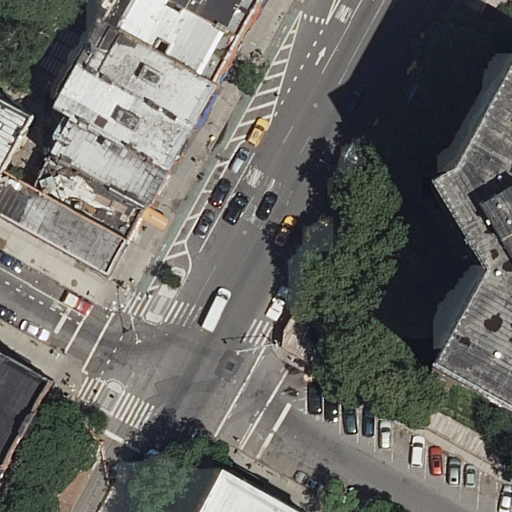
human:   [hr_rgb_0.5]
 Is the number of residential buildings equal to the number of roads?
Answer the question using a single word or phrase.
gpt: no

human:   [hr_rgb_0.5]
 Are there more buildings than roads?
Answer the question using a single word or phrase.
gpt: yes

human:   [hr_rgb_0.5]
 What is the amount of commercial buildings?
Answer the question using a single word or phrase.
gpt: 0

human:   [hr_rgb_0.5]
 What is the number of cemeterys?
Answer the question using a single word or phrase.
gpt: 1

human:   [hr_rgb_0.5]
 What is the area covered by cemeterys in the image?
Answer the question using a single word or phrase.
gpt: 27m2

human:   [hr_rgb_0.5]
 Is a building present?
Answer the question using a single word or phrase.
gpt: yes

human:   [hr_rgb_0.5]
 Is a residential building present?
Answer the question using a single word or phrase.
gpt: yes

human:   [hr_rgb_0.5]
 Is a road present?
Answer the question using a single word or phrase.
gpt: yes

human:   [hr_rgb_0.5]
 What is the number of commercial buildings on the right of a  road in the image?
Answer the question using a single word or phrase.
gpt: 0

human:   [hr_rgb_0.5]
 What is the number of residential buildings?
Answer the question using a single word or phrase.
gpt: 10

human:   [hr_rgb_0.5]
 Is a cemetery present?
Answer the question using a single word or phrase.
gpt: yes

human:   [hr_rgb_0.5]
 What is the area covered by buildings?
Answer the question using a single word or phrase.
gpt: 3049m2

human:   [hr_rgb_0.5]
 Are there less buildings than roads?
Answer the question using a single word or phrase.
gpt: no

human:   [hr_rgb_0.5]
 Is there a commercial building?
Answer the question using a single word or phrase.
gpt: no

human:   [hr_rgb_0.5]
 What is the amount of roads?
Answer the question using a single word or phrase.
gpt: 8

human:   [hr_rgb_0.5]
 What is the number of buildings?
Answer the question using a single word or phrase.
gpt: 10

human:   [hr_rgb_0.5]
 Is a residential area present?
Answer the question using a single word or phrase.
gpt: yes

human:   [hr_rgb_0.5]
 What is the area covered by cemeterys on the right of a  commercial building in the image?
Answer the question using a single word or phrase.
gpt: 0m2

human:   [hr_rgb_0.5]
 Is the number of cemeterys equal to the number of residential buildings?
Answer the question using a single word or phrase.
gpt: no

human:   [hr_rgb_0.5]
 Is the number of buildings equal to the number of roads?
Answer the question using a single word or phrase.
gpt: no

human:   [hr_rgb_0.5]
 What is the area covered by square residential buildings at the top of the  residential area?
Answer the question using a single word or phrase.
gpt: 0m2

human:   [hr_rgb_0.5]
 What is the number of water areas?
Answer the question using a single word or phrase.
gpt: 0

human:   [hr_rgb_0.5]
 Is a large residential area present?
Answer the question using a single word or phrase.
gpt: no

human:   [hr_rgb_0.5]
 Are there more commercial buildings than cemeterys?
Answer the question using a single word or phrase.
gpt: no

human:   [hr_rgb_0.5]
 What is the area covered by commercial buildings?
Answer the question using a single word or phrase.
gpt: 0m2

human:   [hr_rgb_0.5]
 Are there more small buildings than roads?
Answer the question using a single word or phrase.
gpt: no

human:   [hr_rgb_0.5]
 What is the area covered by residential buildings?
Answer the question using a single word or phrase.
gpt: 3049m2

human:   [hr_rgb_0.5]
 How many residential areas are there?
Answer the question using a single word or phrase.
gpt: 1

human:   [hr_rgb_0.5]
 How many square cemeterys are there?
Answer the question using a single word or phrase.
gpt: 0

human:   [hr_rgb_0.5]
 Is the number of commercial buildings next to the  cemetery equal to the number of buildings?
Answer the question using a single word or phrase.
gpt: no

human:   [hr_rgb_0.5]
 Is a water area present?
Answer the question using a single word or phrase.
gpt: no

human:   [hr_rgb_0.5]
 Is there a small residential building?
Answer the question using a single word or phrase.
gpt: yes

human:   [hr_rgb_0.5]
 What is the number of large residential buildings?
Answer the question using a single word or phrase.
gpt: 2

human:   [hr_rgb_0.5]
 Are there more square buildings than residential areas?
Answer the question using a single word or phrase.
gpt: no

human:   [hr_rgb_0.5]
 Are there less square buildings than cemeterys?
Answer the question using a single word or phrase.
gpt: yes

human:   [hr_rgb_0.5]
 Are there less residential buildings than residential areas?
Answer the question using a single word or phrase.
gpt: no

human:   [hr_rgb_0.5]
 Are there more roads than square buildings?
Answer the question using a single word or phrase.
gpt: yes

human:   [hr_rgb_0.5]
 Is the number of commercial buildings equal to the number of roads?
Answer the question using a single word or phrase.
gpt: no

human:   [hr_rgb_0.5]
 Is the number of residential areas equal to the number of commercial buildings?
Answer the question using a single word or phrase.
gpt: no

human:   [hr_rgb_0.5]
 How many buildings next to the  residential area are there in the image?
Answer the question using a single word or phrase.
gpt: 10

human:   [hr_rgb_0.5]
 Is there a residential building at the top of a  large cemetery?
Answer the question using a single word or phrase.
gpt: no

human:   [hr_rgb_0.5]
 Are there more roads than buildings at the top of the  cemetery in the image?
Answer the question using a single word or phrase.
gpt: yes

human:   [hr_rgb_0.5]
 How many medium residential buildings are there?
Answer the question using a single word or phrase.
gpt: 6

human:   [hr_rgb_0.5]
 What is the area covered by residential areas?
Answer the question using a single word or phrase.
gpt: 194m2

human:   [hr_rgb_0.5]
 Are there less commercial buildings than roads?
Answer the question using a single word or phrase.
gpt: yes

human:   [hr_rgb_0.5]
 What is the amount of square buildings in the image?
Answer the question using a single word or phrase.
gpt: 0

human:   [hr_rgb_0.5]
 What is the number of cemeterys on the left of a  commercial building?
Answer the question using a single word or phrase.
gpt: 0

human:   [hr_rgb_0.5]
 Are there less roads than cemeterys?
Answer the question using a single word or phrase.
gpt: no

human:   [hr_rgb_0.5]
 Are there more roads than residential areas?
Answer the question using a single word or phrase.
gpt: yes

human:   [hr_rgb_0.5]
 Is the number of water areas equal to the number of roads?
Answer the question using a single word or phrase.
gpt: no

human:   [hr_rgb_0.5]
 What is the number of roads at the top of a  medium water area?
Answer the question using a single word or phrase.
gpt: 0

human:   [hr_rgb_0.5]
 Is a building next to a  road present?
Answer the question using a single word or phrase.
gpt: yes

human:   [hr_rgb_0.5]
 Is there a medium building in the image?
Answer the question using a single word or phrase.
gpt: yes

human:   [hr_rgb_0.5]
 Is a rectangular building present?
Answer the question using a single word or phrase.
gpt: yes

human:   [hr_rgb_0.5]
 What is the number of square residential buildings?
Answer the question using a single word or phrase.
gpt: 0

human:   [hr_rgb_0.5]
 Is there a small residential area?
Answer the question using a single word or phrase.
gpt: no

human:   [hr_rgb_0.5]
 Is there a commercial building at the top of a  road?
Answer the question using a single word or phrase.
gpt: no

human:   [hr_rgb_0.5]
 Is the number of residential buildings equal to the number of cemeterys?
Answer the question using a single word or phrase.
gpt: no

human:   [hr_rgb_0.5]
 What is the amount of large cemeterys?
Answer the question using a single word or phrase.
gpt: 0

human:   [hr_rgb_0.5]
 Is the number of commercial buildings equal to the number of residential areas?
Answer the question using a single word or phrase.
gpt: no

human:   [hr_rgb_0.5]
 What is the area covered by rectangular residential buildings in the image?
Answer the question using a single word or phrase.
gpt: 2692m2

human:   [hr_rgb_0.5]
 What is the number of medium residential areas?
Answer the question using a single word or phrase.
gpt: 1

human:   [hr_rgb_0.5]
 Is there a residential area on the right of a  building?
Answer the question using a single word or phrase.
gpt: yes

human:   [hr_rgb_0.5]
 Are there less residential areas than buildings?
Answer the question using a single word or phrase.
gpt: yes